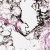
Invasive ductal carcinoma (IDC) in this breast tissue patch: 0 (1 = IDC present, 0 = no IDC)